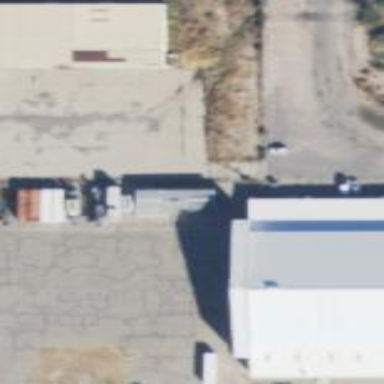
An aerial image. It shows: Hangar building at airport.